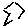
Label: hexagon